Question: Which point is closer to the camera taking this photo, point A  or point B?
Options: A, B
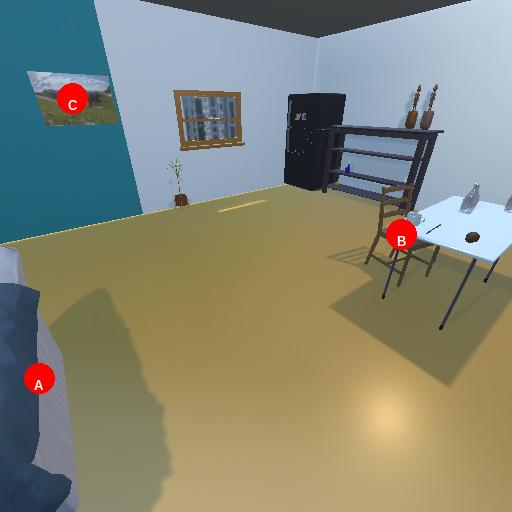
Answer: A